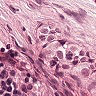
Metastatic tissue present: yes